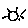
Label: sun